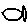
Label: fish